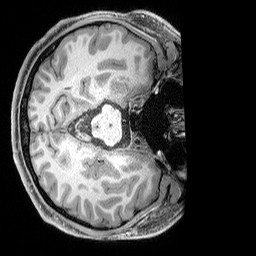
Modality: T1w
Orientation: axial
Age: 21
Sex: male
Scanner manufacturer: siemens
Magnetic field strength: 3 T
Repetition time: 2.3 s
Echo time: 0.00298 s